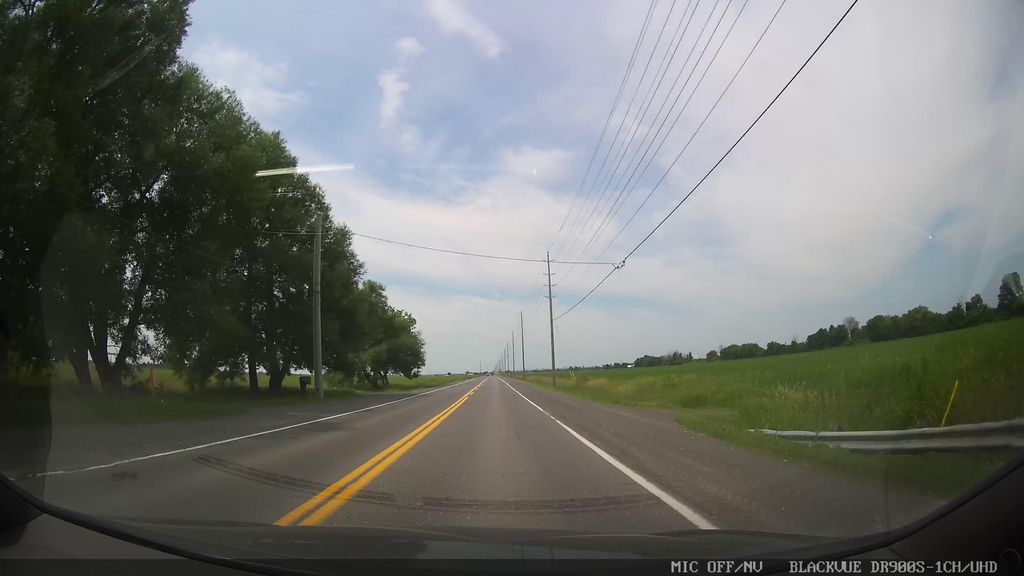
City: ottawa-gatineau